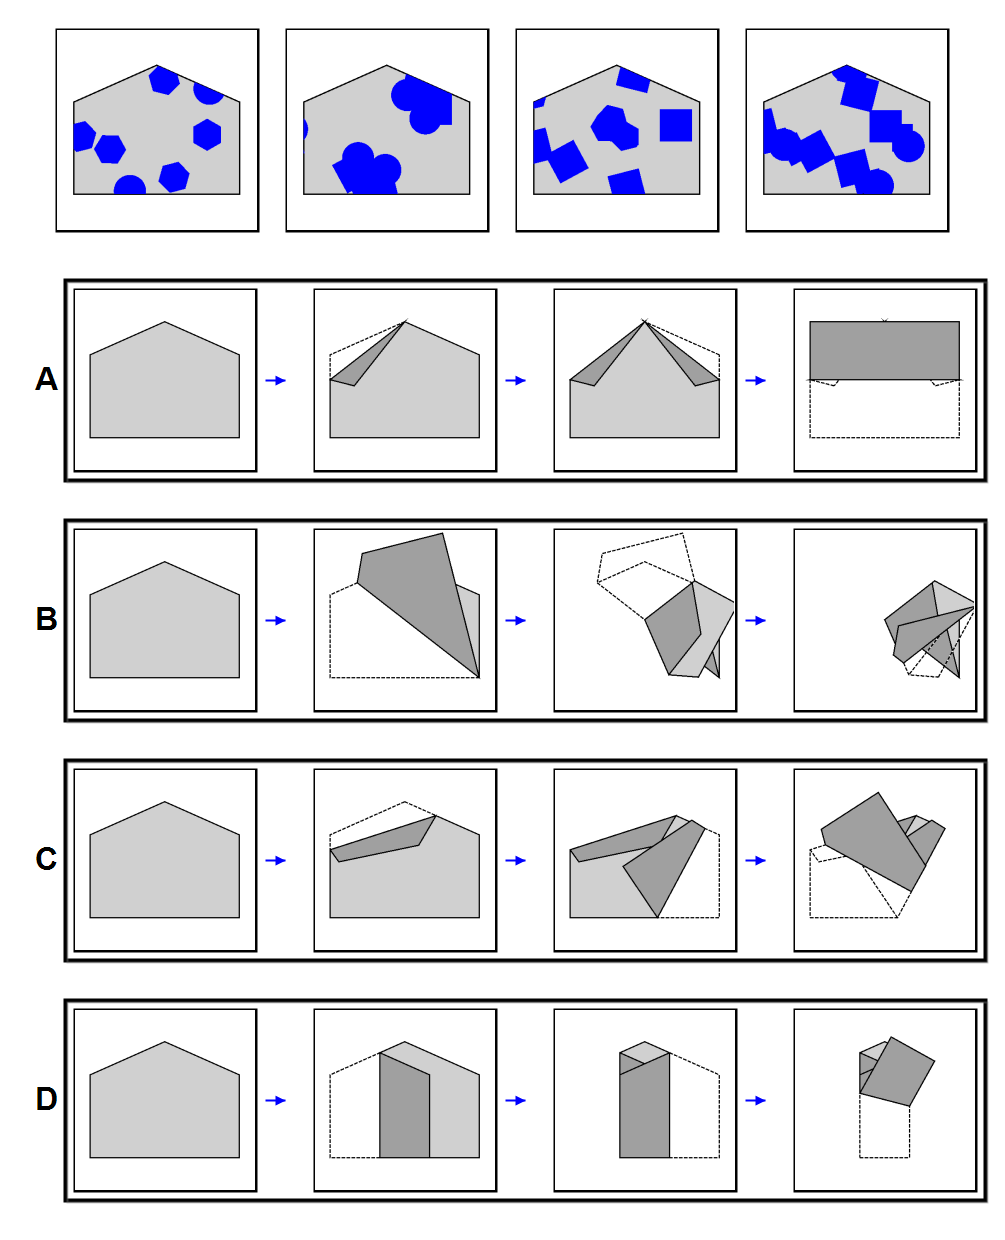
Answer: B